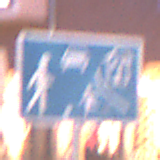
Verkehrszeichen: BeginnVerkehrsberuhigterBereich
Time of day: Night
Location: Outdoor (Urban)
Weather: PartlyCloudy
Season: NotSpecified
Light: Artificial